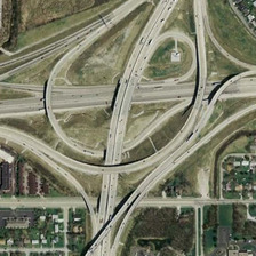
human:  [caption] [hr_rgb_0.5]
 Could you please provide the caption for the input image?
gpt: The peace of this road is surrounded by the earth.

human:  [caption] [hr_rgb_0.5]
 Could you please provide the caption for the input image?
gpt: The soothing part of the road is surrounded by land.

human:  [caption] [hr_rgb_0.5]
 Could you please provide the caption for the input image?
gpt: There is a lake by the side of the road.

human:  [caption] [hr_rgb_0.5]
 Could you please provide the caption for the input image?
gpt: This road is a lake.

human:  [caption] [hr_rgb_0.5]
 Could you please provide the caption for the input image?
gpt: This road is a lake.